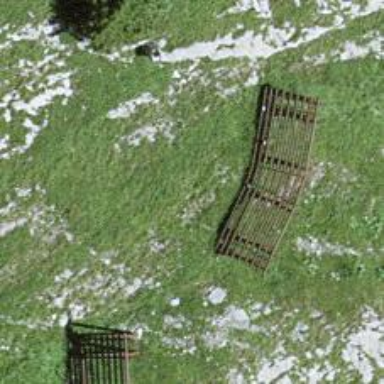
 designed to mitigate snow accumulations in specific area."